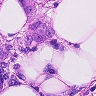
Metastatic tissue present: yes